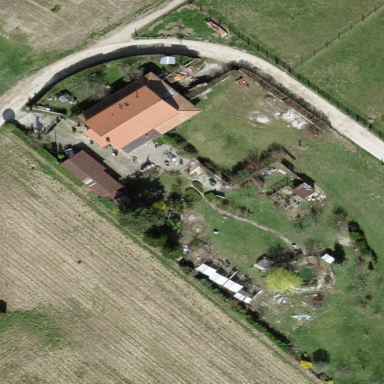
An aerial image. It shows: Farmyard area.